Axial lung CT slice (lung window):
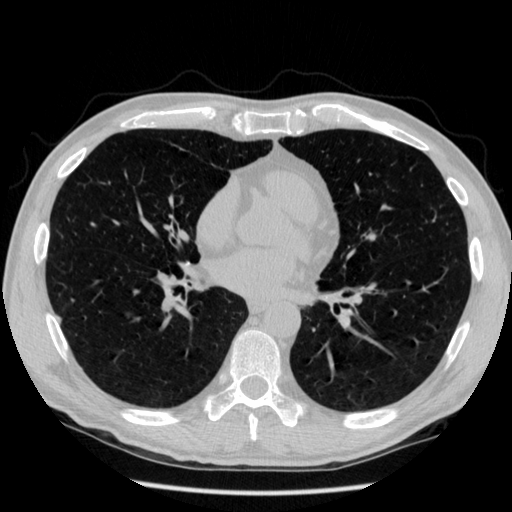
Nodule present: no